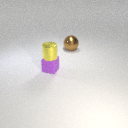
small purple rubber cube below small yellow metal cylinder